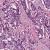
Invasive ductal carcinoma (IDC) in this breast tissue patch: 1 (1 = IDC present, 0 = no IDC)